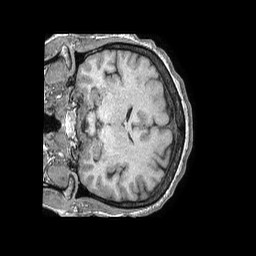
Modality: T1w
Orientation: coronal
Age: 52
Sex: female
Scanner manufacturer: philips
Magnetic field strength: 1.5 T
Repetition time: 0.007558 s
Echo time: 0.003432 s